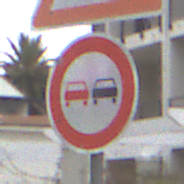
Verkehrszeichen: Ueberholverbot
Zusatzzeichen oben: DoppelkurveZunaechstLinks
Umgebung: Outdoor, Urban
Tageszeit: Midday
Wetter: Overcast
Licht: Natural
Jahreszeit: NotSpecified
Kontrast: LowContrast